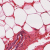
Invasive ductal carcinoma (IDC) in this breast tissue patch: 0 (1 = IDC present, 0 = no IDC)